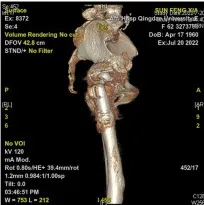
(B,C) Three-dimensional computed tomography reconstruction reveals the abnormal position of the prosthesis and osseous defects.
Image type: radiology (ct)